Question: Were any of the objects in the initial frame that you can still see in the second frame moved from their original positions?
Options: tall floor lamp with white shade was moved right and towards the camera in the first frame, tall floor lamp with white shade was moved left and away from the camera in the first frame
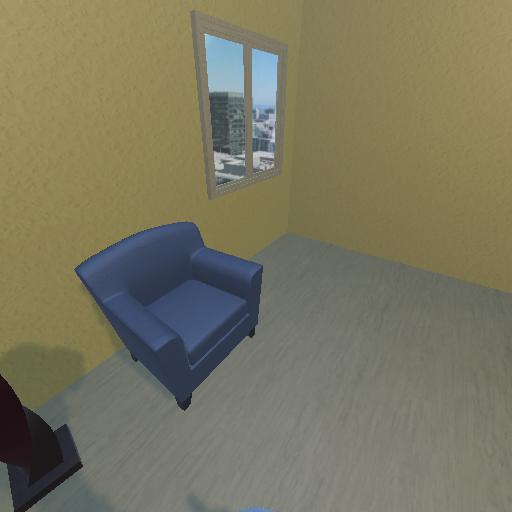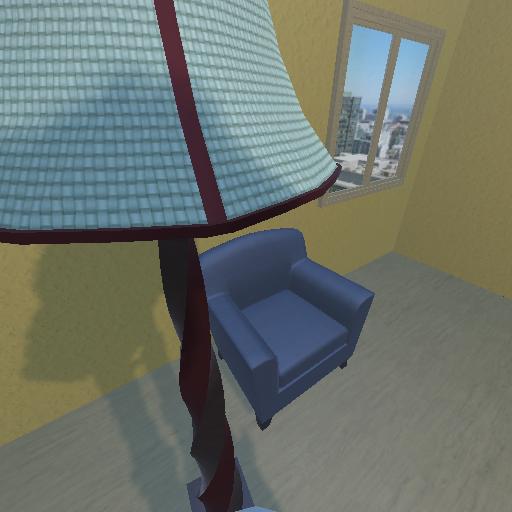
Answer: tall floor lamp with white shade was moved right and towards the camera in the first frame